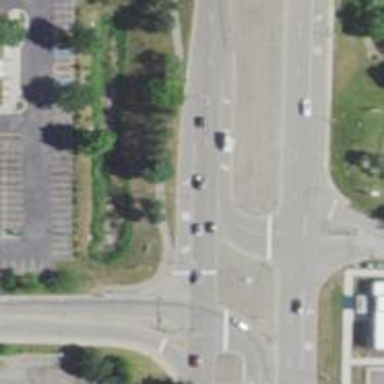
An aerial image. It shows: Asphalt road with secondary link designation.